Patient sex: F
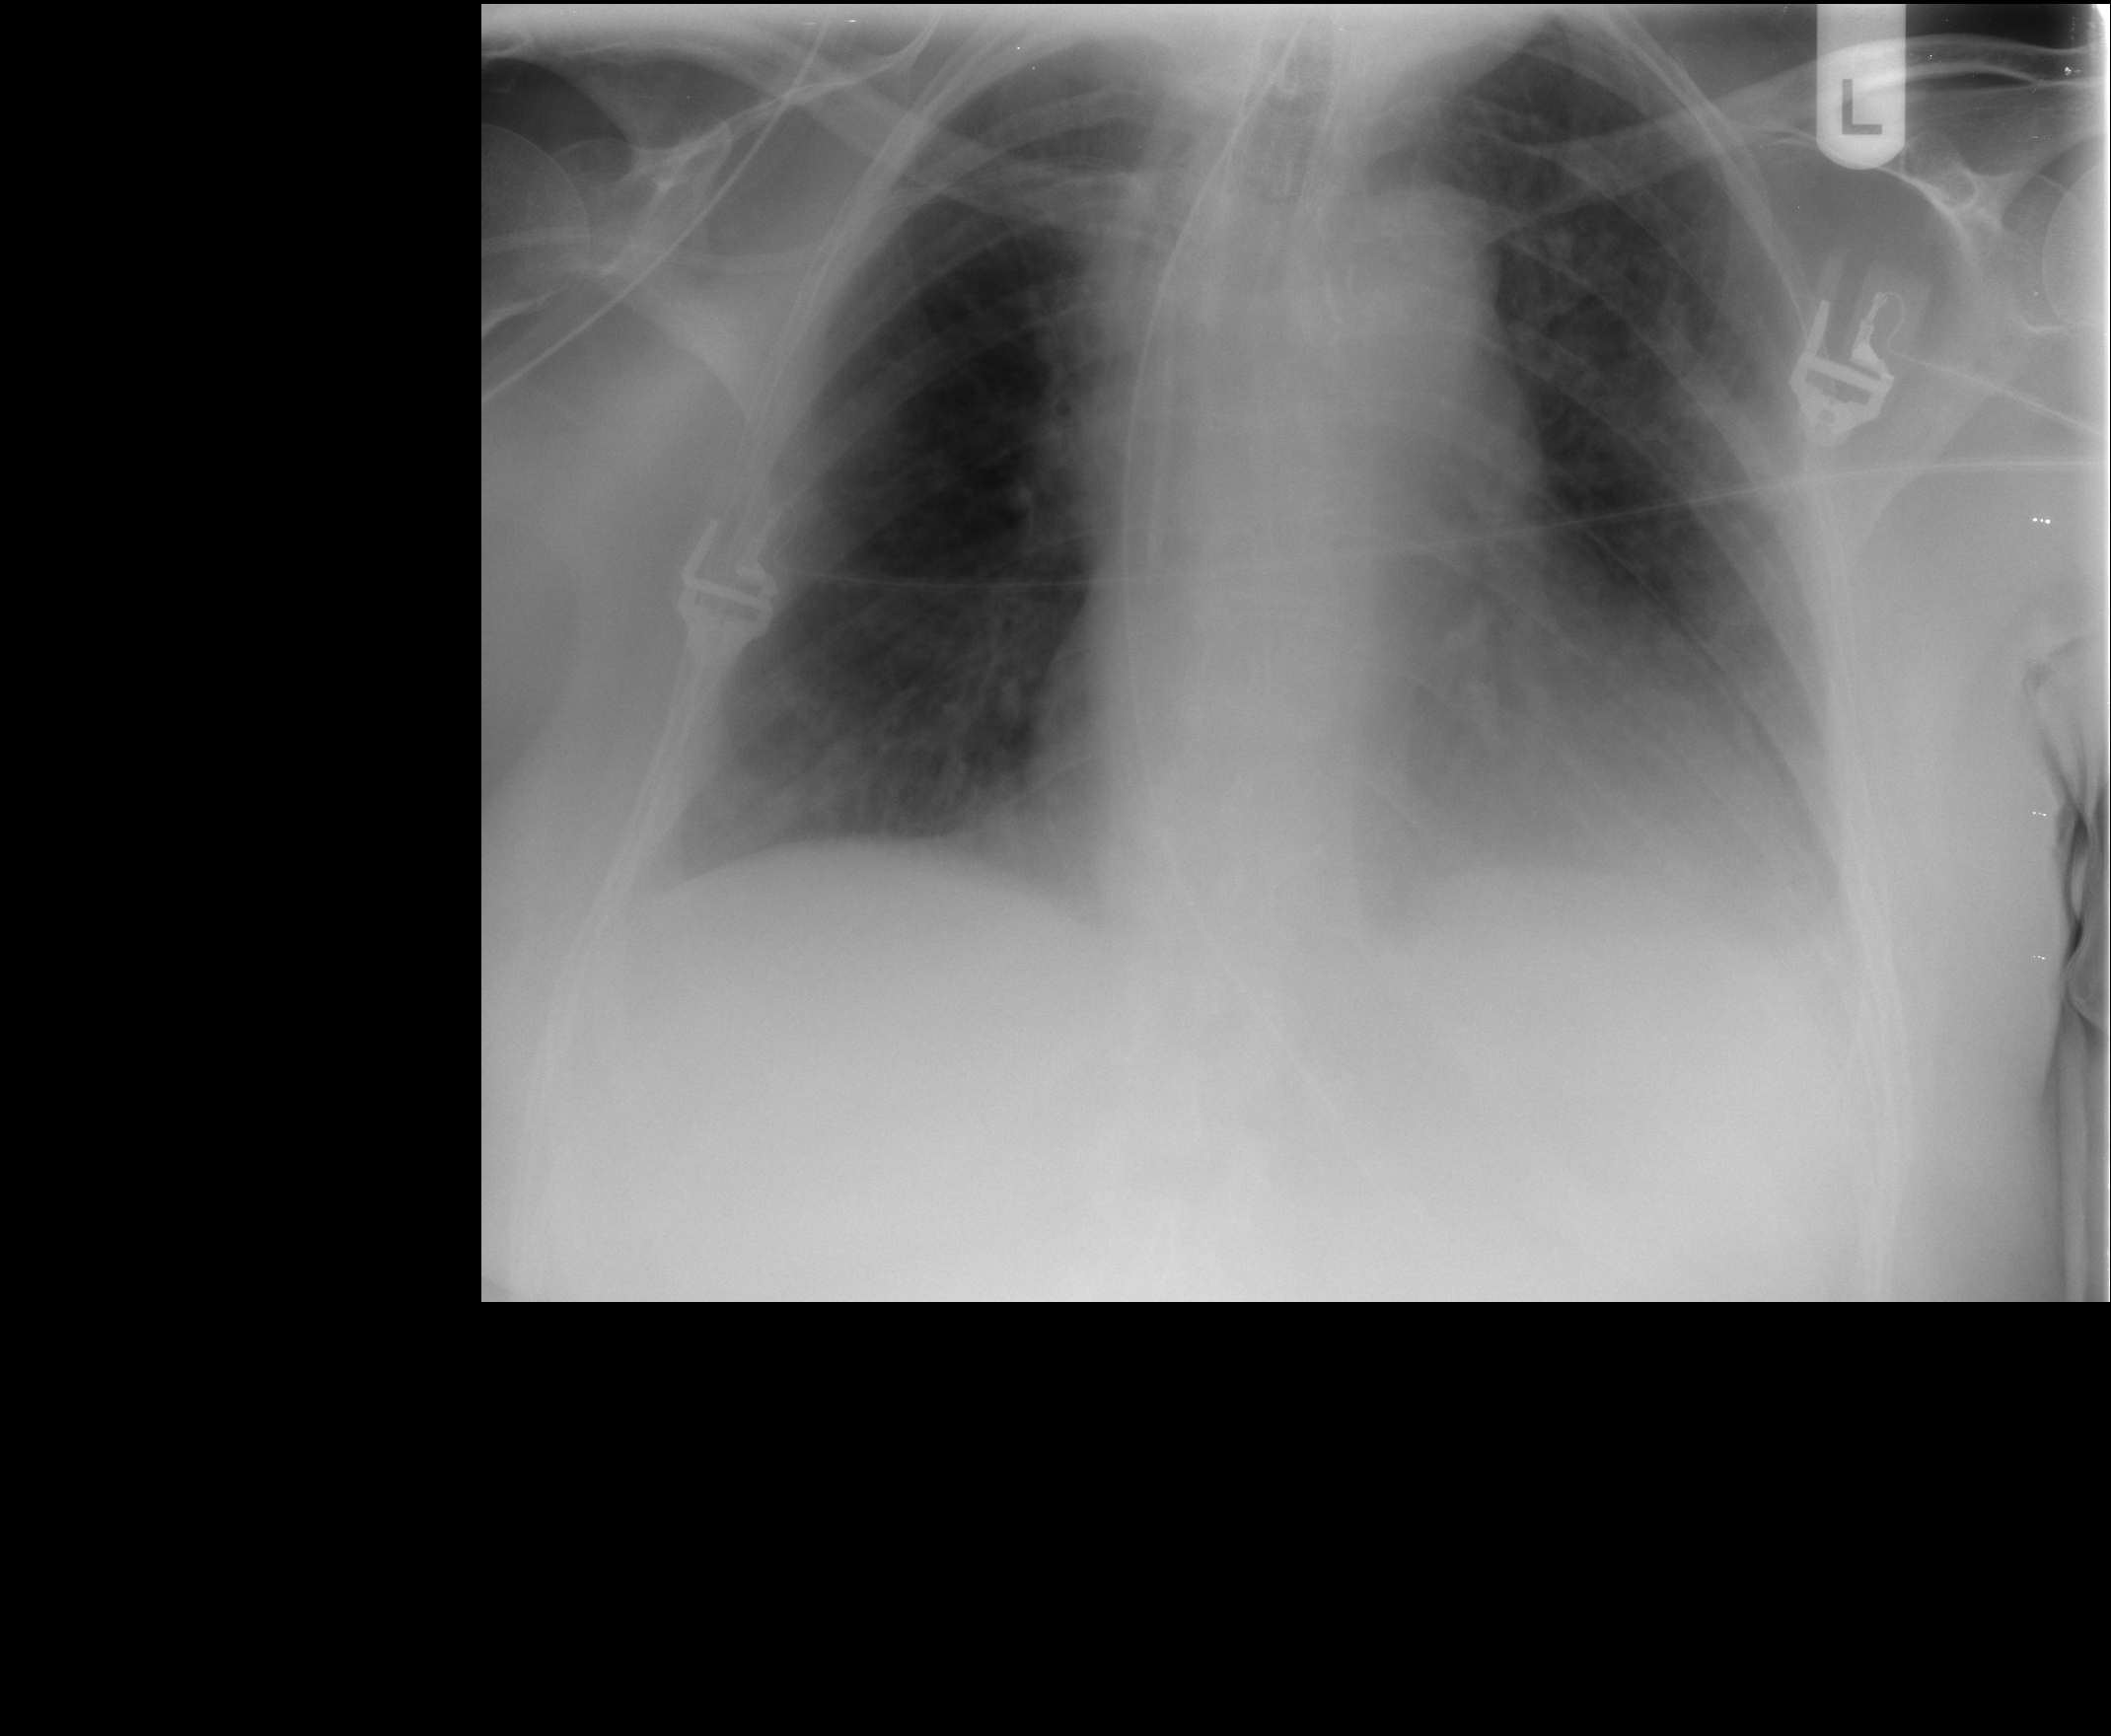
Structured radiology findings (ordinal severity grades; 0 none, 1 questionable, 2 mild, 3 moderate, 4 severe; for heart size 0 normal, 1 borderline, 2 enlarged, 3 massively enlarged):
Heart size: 2
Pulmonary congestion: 1
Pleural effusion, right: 0
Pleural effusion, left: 2
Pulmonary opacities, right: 1
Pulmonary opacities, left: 2
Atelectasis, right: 2
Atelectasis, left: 2